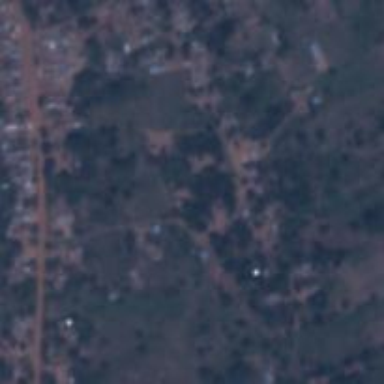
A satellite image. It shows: Village.